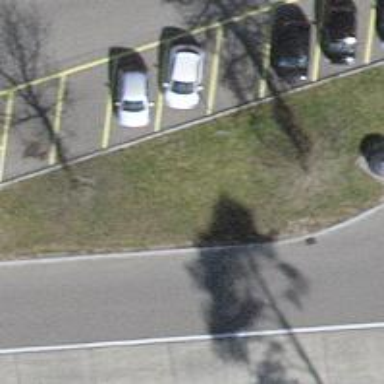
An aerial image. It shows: Bicycle parking area.